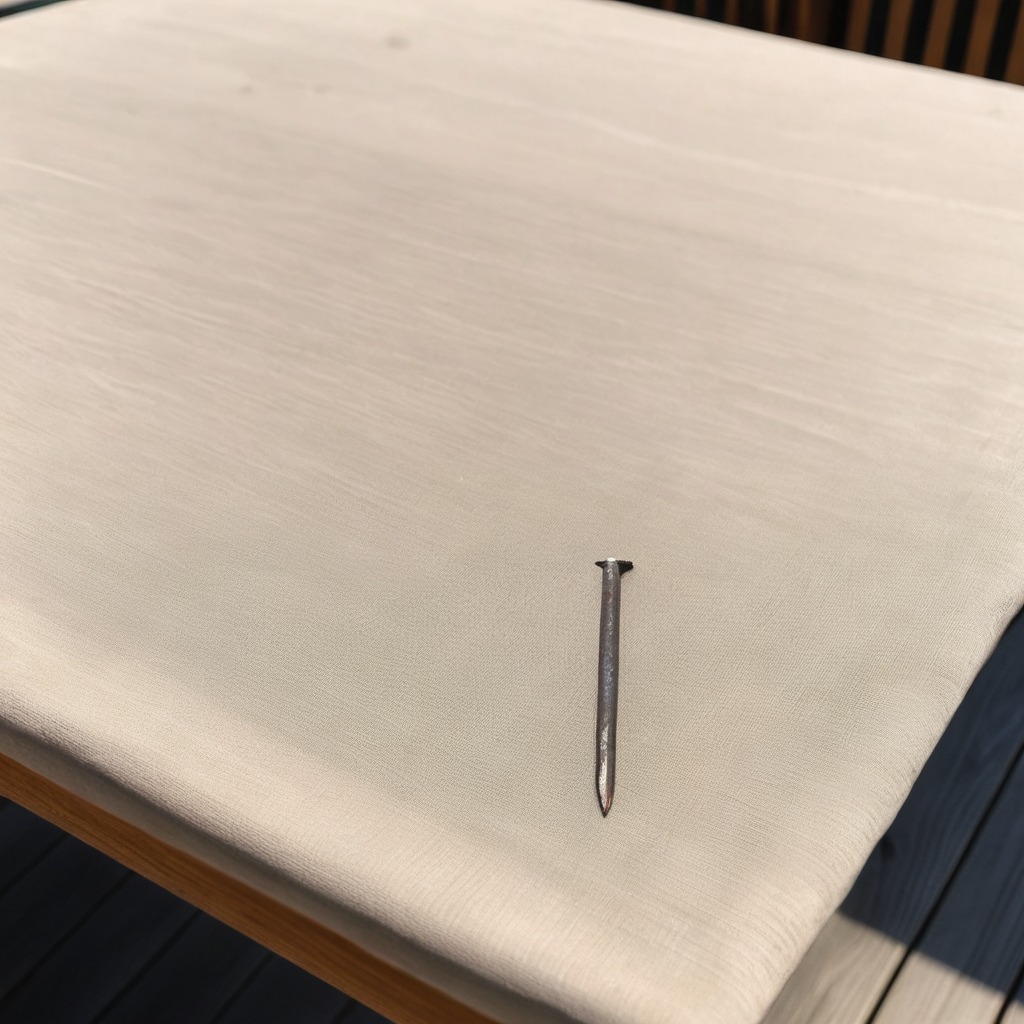
A nail is lying on a wooden table.